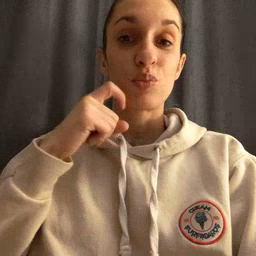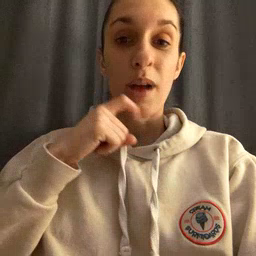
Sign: dryer